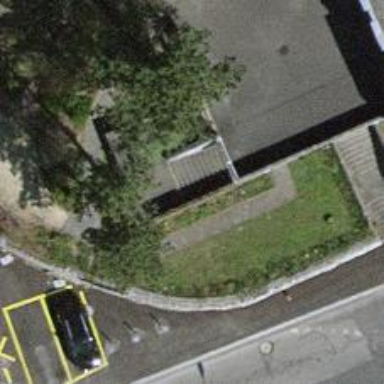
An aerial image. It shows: Set of steps on the road.